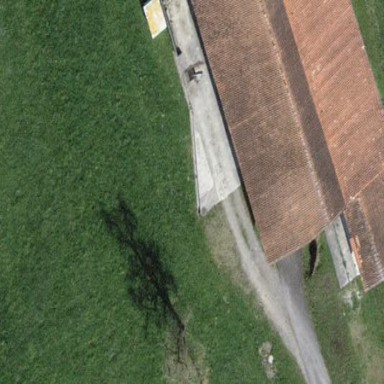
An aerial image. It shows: Farmyard area.